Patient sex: F
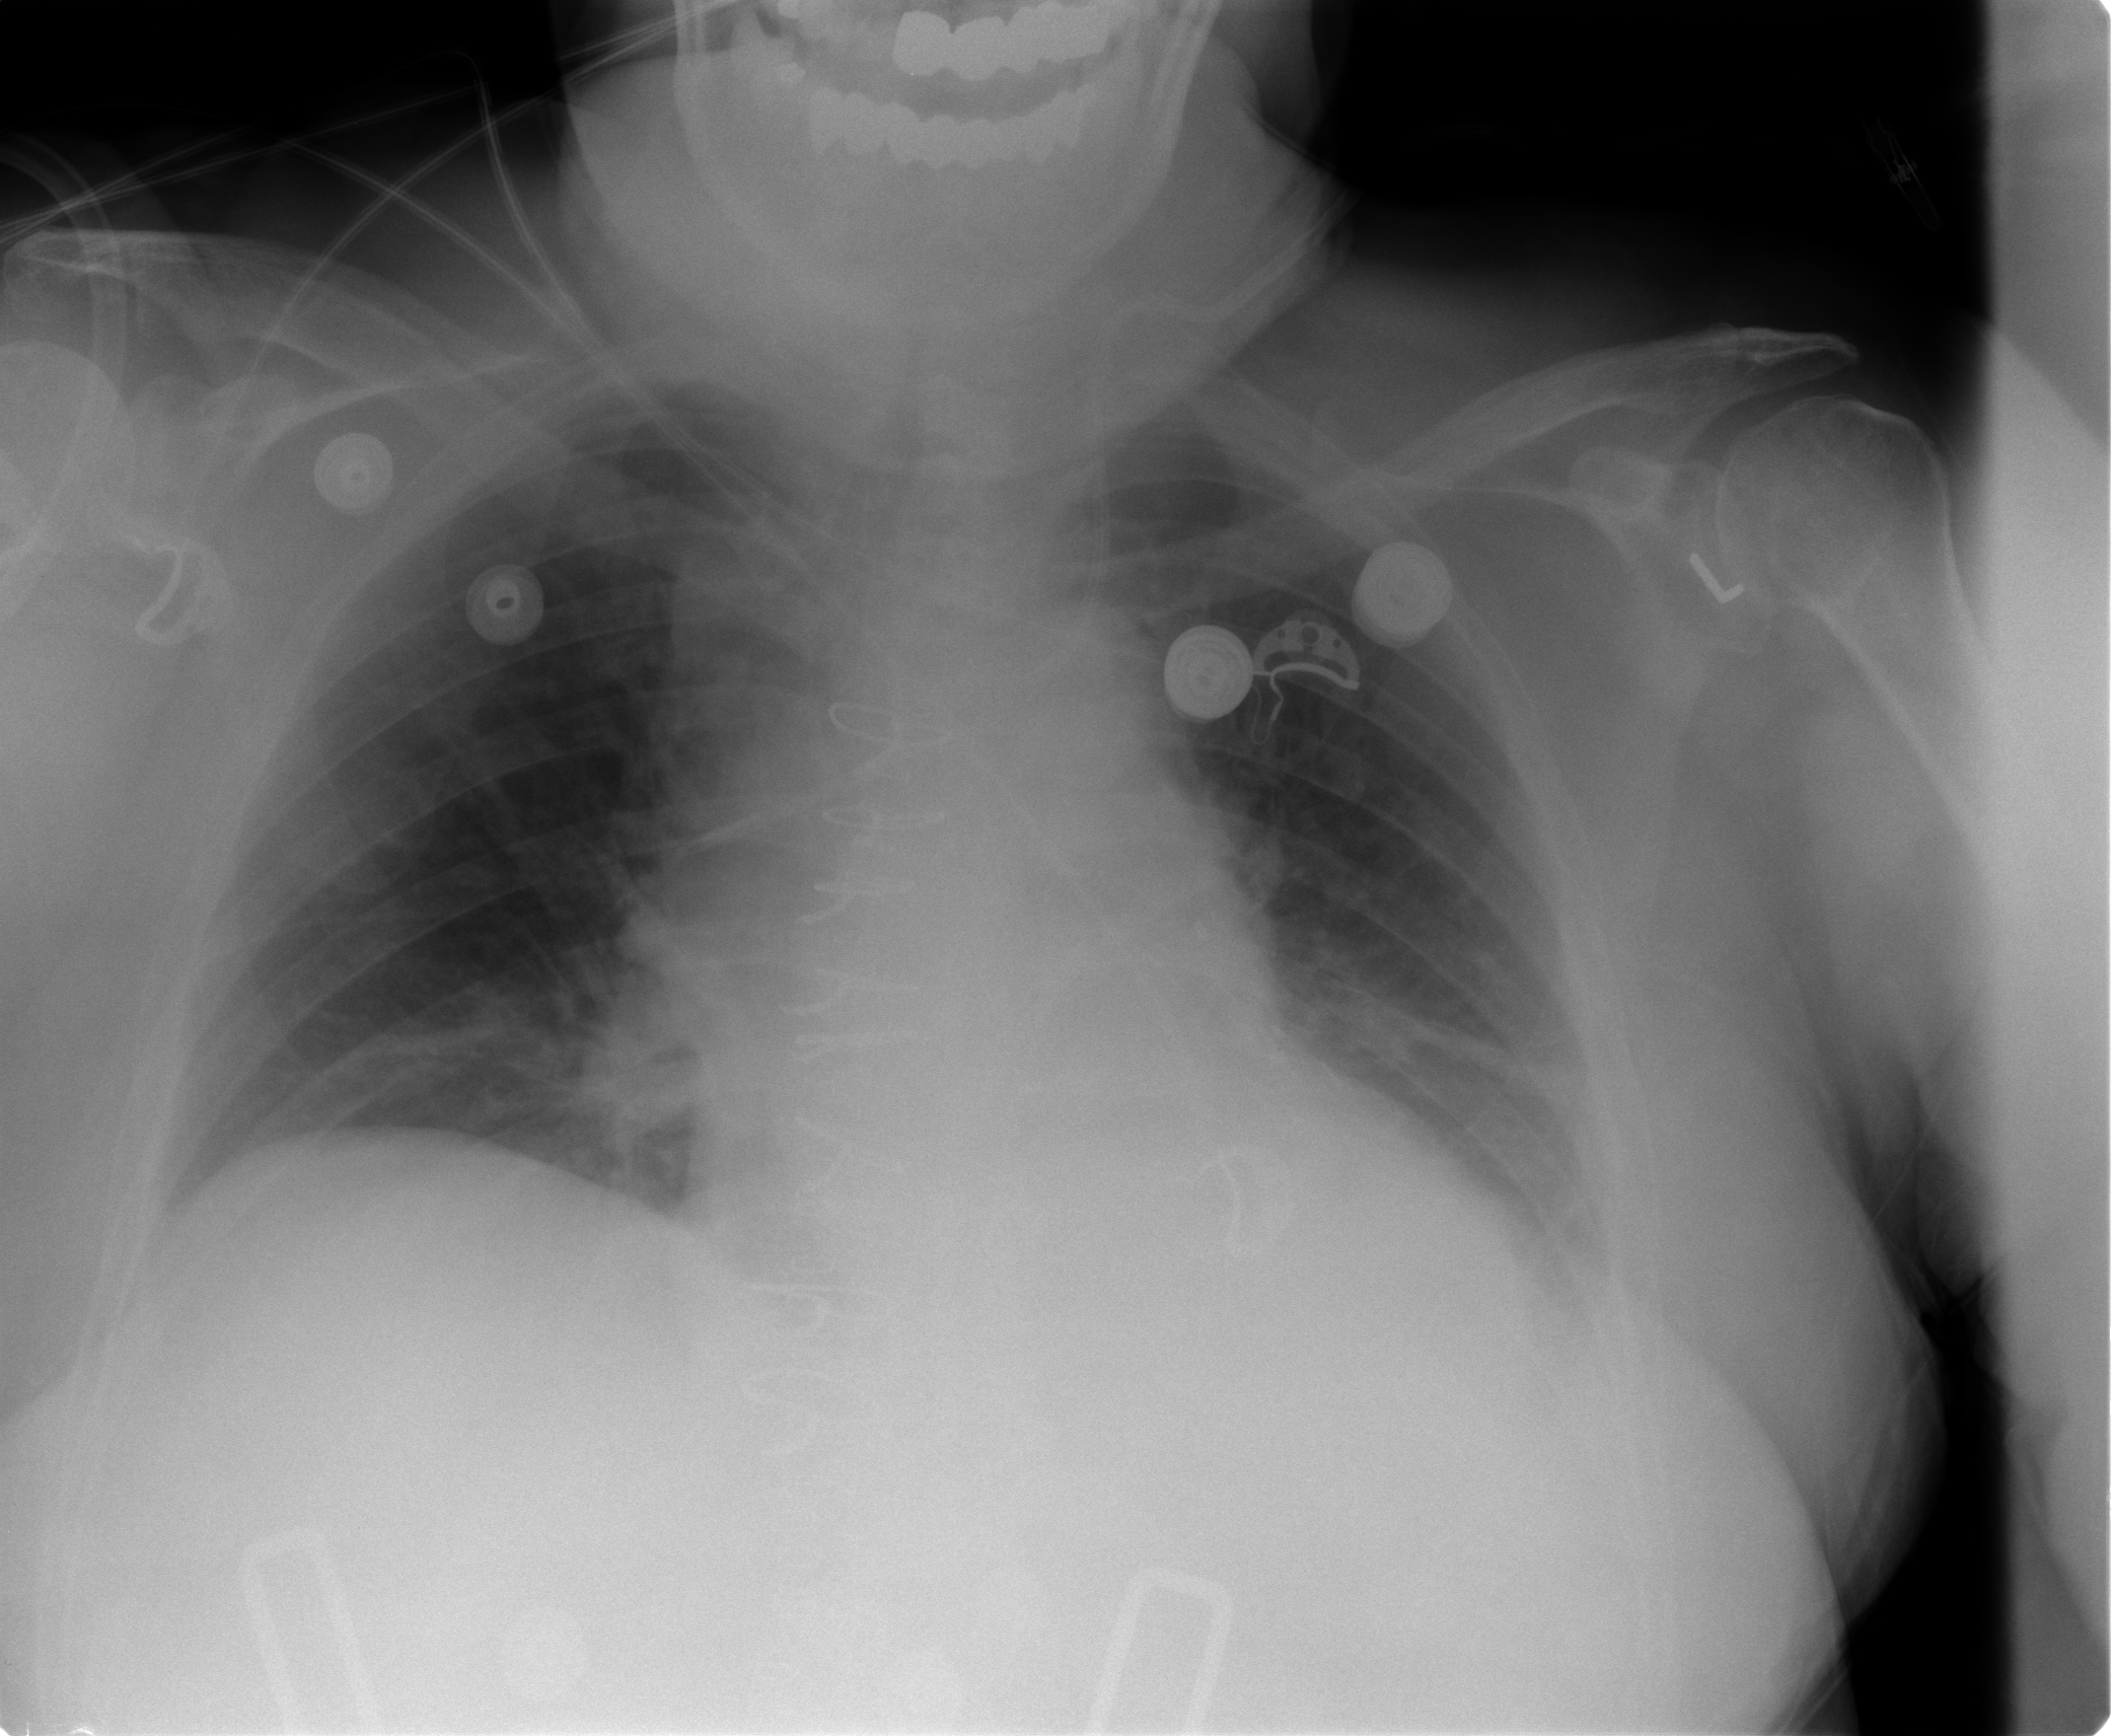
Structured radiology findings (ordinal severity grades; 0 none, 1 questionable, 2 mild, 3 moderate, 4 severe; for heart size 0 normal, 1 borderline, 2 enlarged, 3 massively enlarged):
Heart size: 1
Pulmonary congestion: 2
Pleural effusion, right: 1
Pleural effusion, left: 2
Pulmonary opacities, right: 0
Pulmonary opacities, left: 0
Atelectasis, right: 2
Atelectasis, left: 2